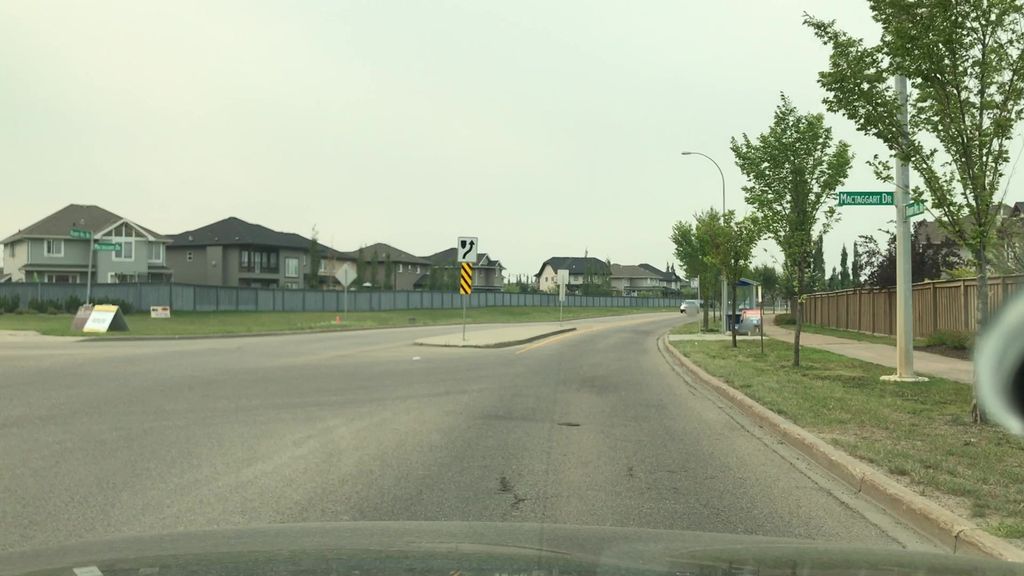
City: edmonton